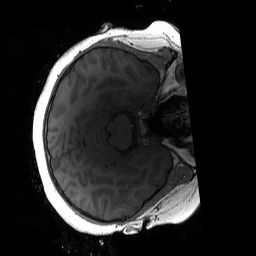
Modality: T1w
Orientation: axial
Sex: female
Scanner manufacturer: siemens
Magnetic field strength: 3 T
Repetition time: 1.9 s
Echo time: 0.00243 s